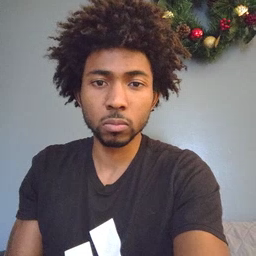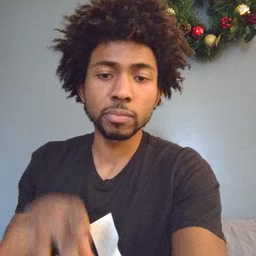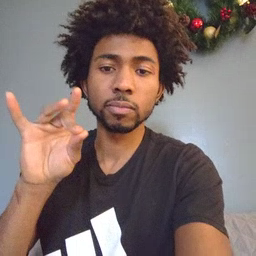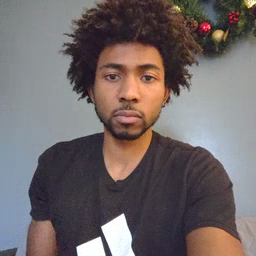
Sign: find